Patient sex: M
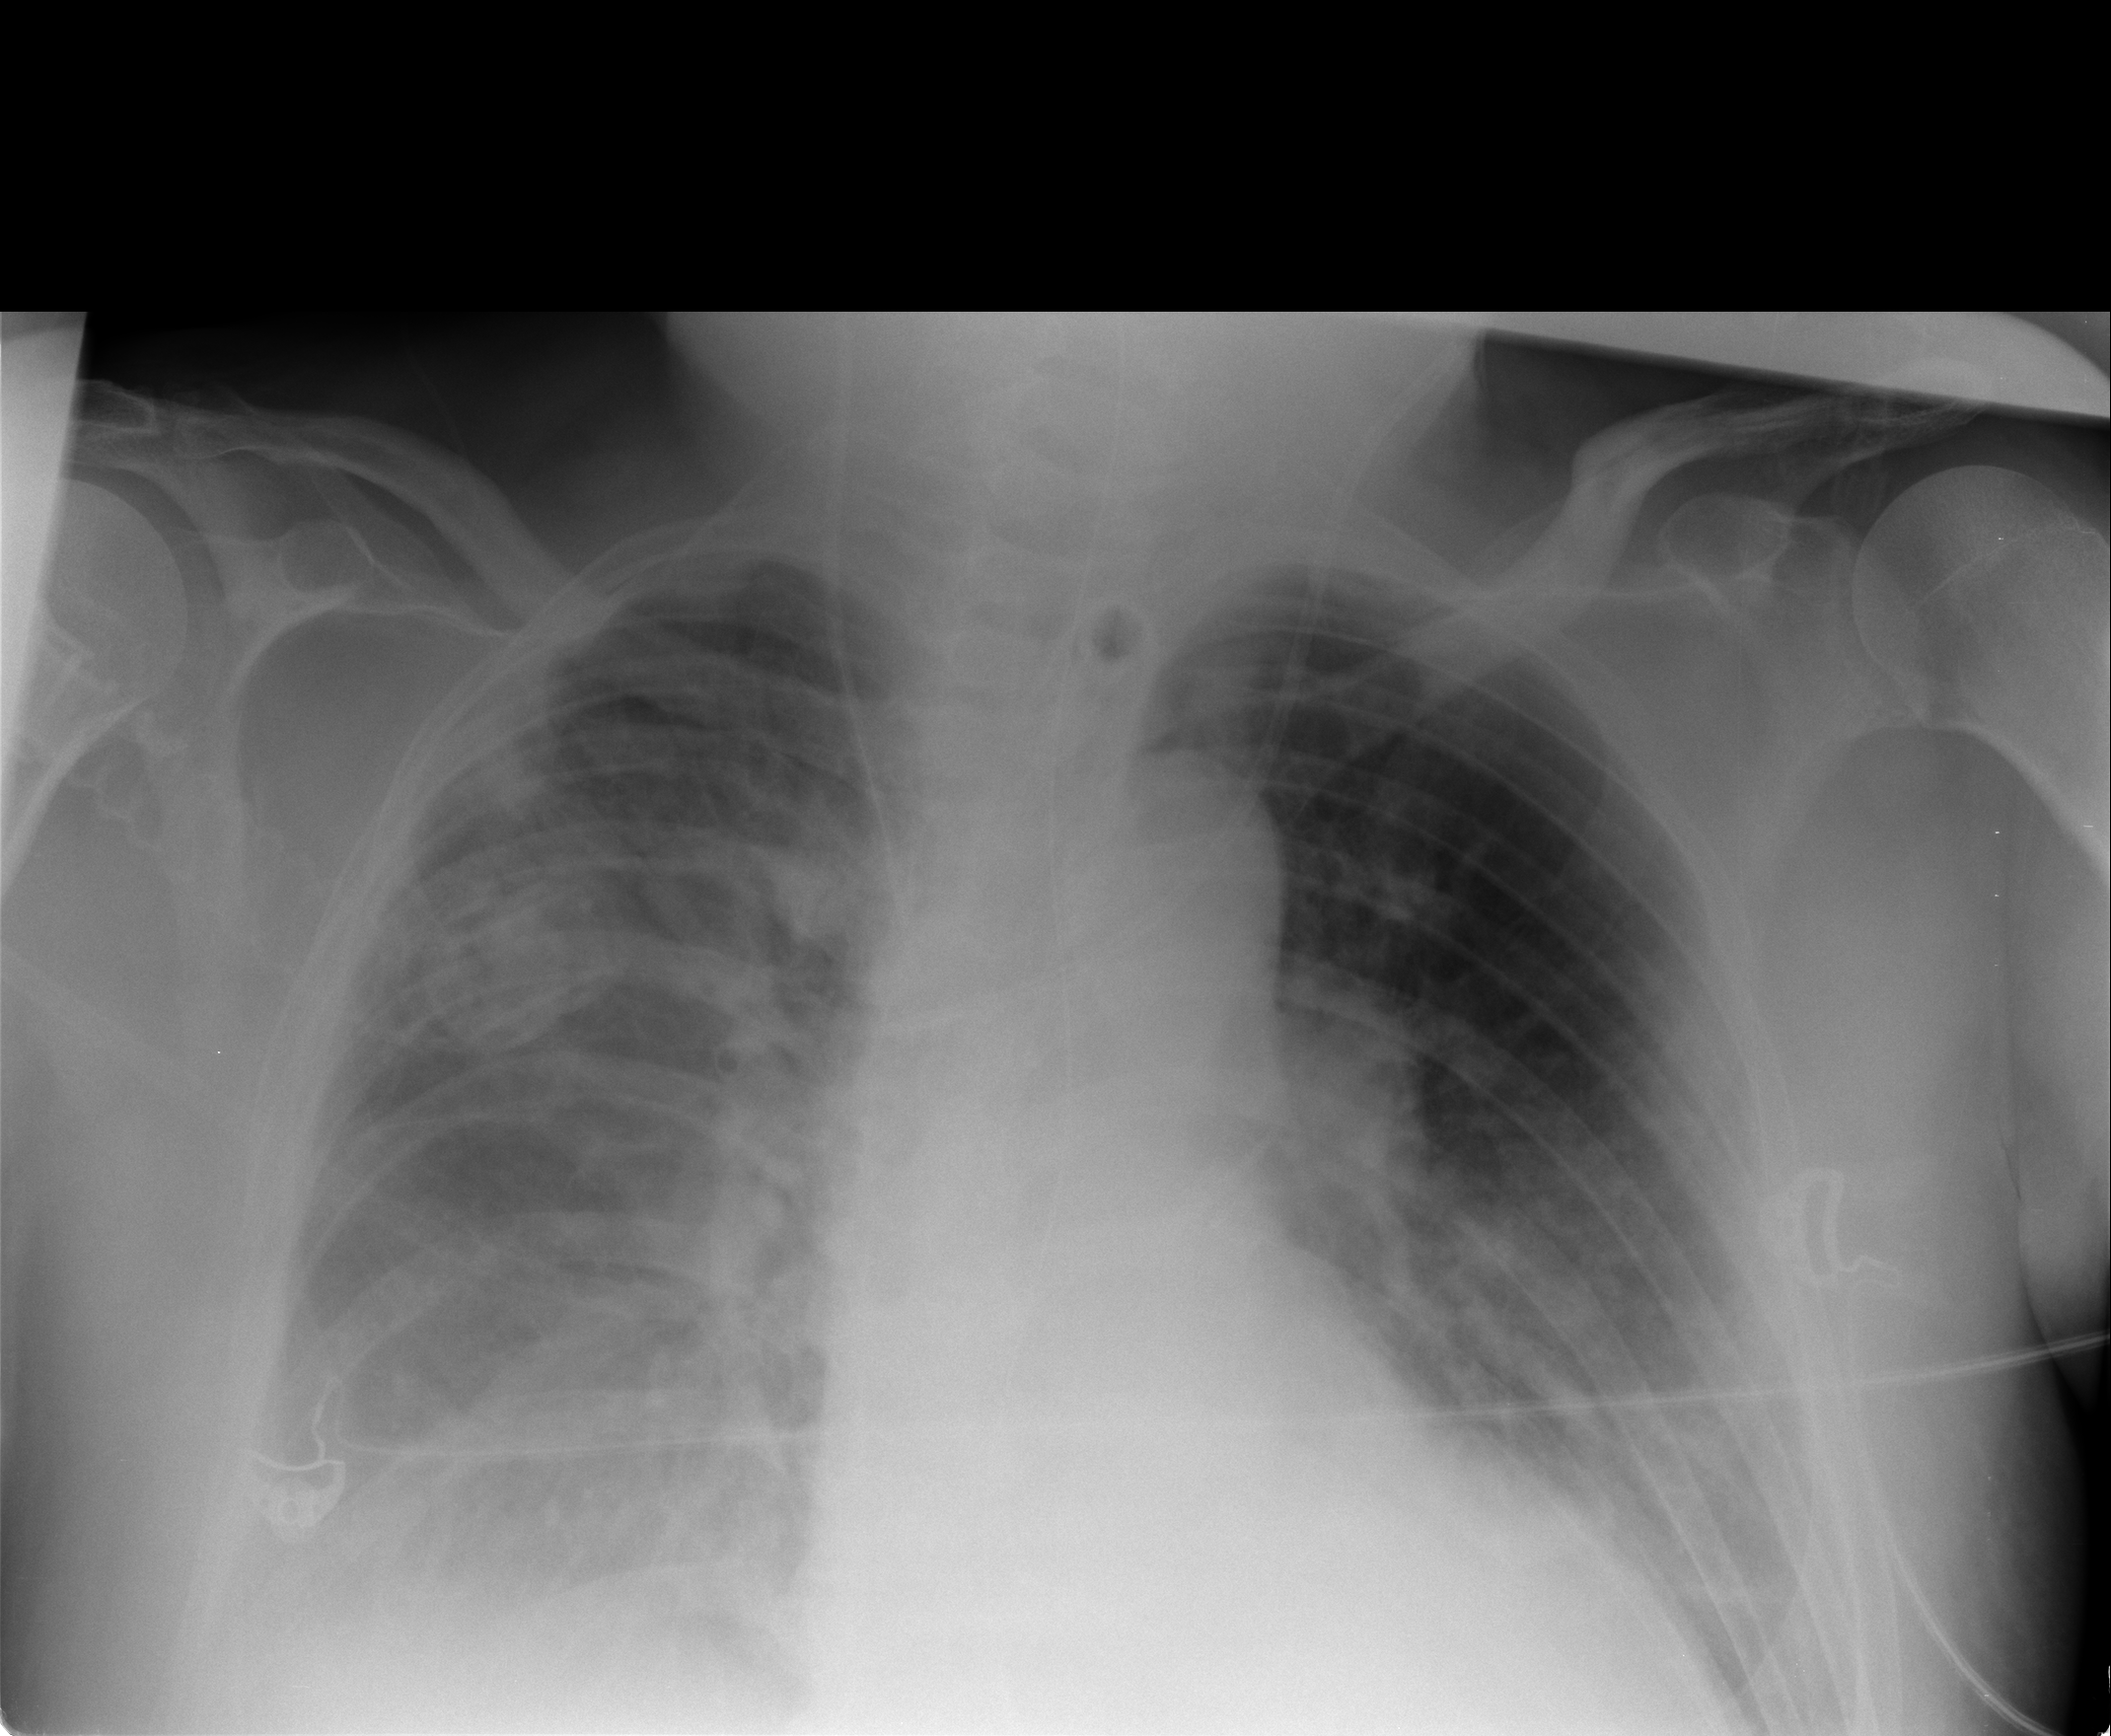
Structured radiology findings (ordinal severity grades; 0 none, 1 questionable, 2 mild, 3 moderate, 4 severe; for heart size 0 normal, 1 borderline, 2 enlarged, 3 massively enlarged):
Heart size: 0
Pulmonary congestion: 2
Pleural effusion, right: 2
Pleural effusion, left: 1
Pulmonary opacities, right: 2
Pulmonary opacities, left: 2
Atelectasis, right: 2
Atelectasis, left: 2